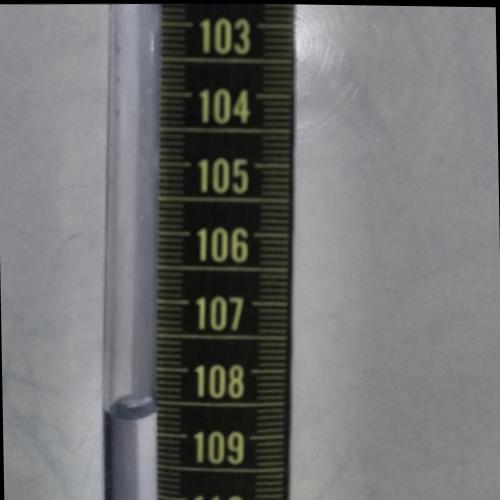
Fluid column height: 108.7 cm